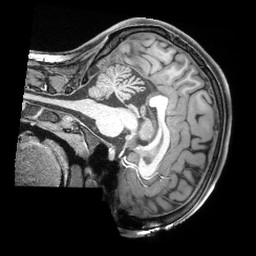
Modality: T1w
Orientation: sagittal
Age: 22
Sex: female
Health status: healthy
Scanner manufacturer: siemens
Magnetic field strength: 3 T
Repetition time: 2.4 s
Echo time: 0.00194 s